Question: I have built several web sites and now i am having newbie problem that is driving me nuts...
'''
<body>
<div id="page">
<div id="page_wrapper">
<div id="header">
<h1>Heading 1</h1>
<div class="clear_both" />&nbsp;</div>
</div><!-- end #header -->
<div id="main_menu">
<p>Here goes the main menu</p>
<div class="clear_both" />&nbsp;</div>
</div><!-- end #main_menu -->
<div id="left">
</div><!-- end #left -->
'''
First i have a CSS Reset template from here:
<URL>
and then on another file:
'''
body, html {
font: 10pt Verdana,Arial,sans-serif;
background: #fff;
margin: 0;
padding: 0;
text-align: left;
color: #333;
}
div {
line-height: 1.4em;
}
#page {
}
#page_wrapper {
}
#main_menu {
}
#left {
}
div.clear_both {
margin: 0;
padding: 0;
font-size: 0;
height: 0;
line-height: 0;
clear: both;
}
'''
And on the link below there is an image screenshot on which you can see the output... (i am working on a local server)
There is an unexplainable space between the div tags I CANT REMOVE IT and it is driving me nuts... please can someone tell me how to remove it?
I have tryed adding a negative top margin but from my previous experience it is not a solution... usualy seting the margin and the padding to 0 was enough... somehow now it is diferent :S

<URL>
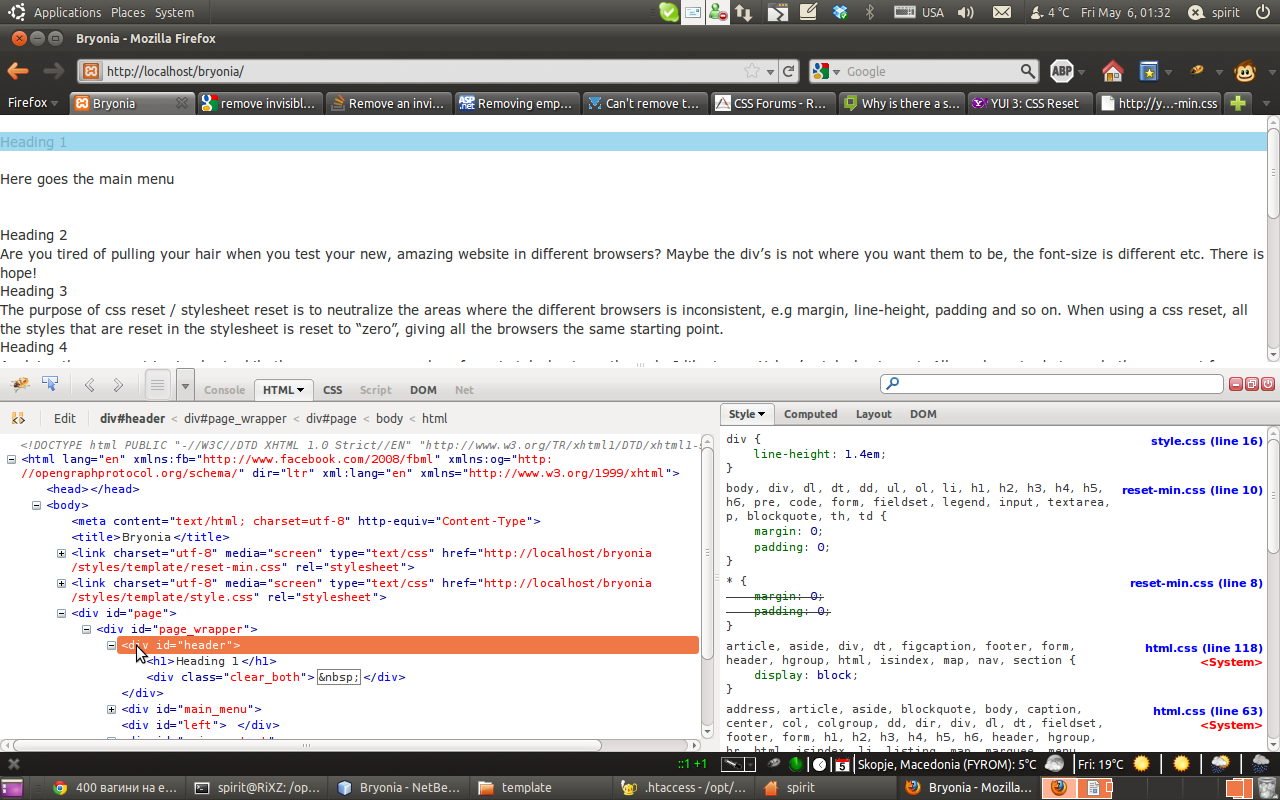
Answer: I've finaly found the problem thanks to all of You but especialy thanks to Notepad++
I don't know why, but according to my knowlege this is the first time multiple space strokes to be detected by the browser.. I guess the newer browsers now are registerng more then one blank space after another.
I just opened the html scripts with Notepad++ and set from View->Show Simbol->Show All Characters. Then i've deleted all of the unneccessery empty spaces and that solved my problem.